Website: bh-photo
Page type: store-pickup
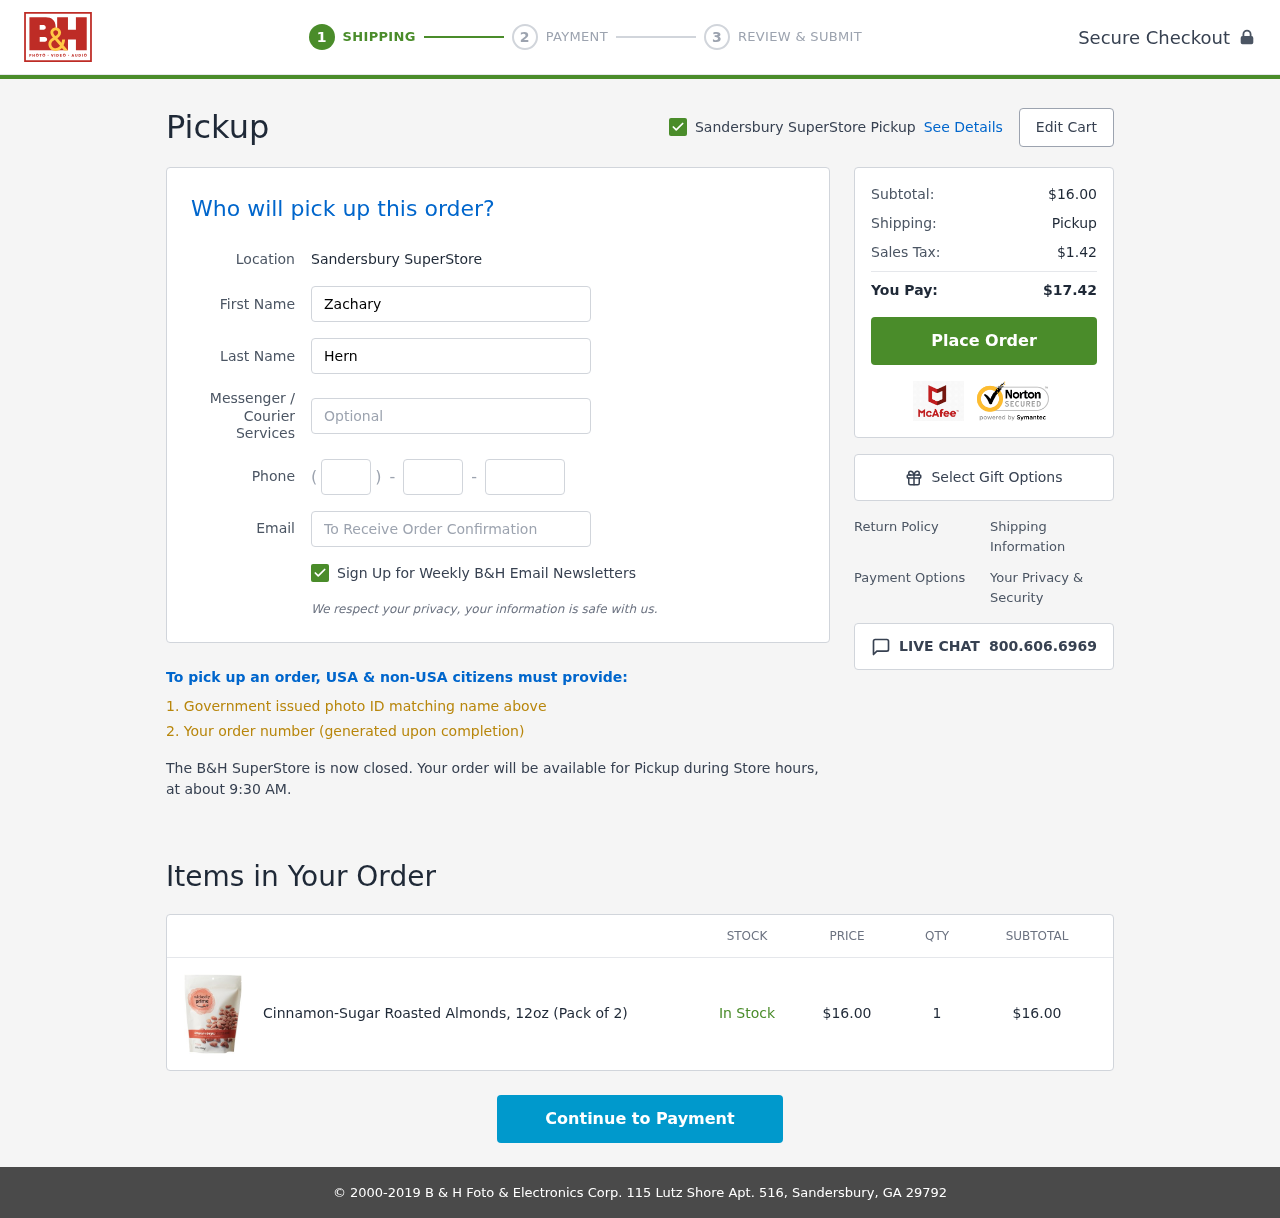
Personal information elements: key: PII_EMAIL
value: zachary.hernandez@hotmail.com
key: PII_FIRSTNAME
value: Zachary
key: PII_LASTNAME
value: Hernandez
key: PII_LOCATION1_CITY
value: Sandersbury SuperStore Pickup
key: PII_LOCATION1_CITY
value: Sandersbury SuperStore
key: PII_PHONE_AREA
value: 218
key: PII_PHONE_PREFIX
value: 846
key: PII_PHONE_SUFFIX
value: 1712
Product elements: key: PRODUCT1_NAME
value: Cinnamon-Sugar Roasted Almonds, 12oz (Pack of 2)
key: PRODUCT1_PRICE
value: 16
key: PRODUCT1_QUANTITY
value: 1
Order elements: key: ORDER_SUBTOTAL
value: $16.00
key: ORDER_TAX
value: $1.42
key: ORDER_TOTAL
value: $17.42